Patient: sex F, age 83
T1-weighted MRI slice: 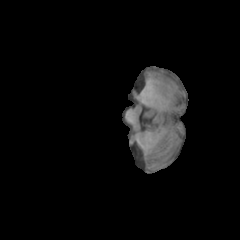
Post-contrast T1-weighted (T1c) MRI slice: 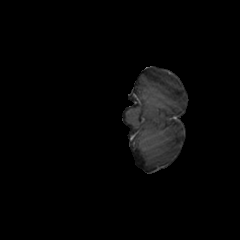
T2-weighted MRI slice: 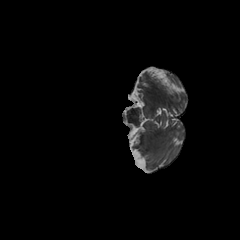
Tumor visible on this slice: no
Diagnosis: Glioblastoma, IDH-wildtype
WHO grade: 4